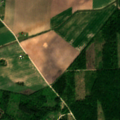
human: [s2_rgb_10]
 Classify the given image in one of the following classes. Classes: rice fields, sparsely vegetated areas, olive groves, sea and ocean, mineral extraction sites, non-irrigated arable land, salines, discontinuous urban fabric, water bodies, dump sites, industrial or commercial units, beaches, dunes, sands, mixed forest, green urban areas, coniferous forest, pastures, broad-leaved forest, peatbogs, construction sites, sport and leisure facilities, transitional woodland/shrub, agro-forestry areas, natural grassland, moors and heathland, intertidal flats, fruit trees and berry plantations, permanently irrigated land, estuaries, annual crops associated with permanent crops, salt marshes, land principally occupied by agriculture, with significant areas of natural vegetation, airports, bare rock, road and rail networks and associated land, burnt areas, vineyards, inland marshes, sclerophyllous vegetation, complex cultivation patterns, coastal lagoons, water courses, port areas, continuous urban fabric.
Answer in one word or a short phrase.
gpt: non-irrigated arable land, complex cultivation patterns, broad-leaved forest, transitional woodland/shrub